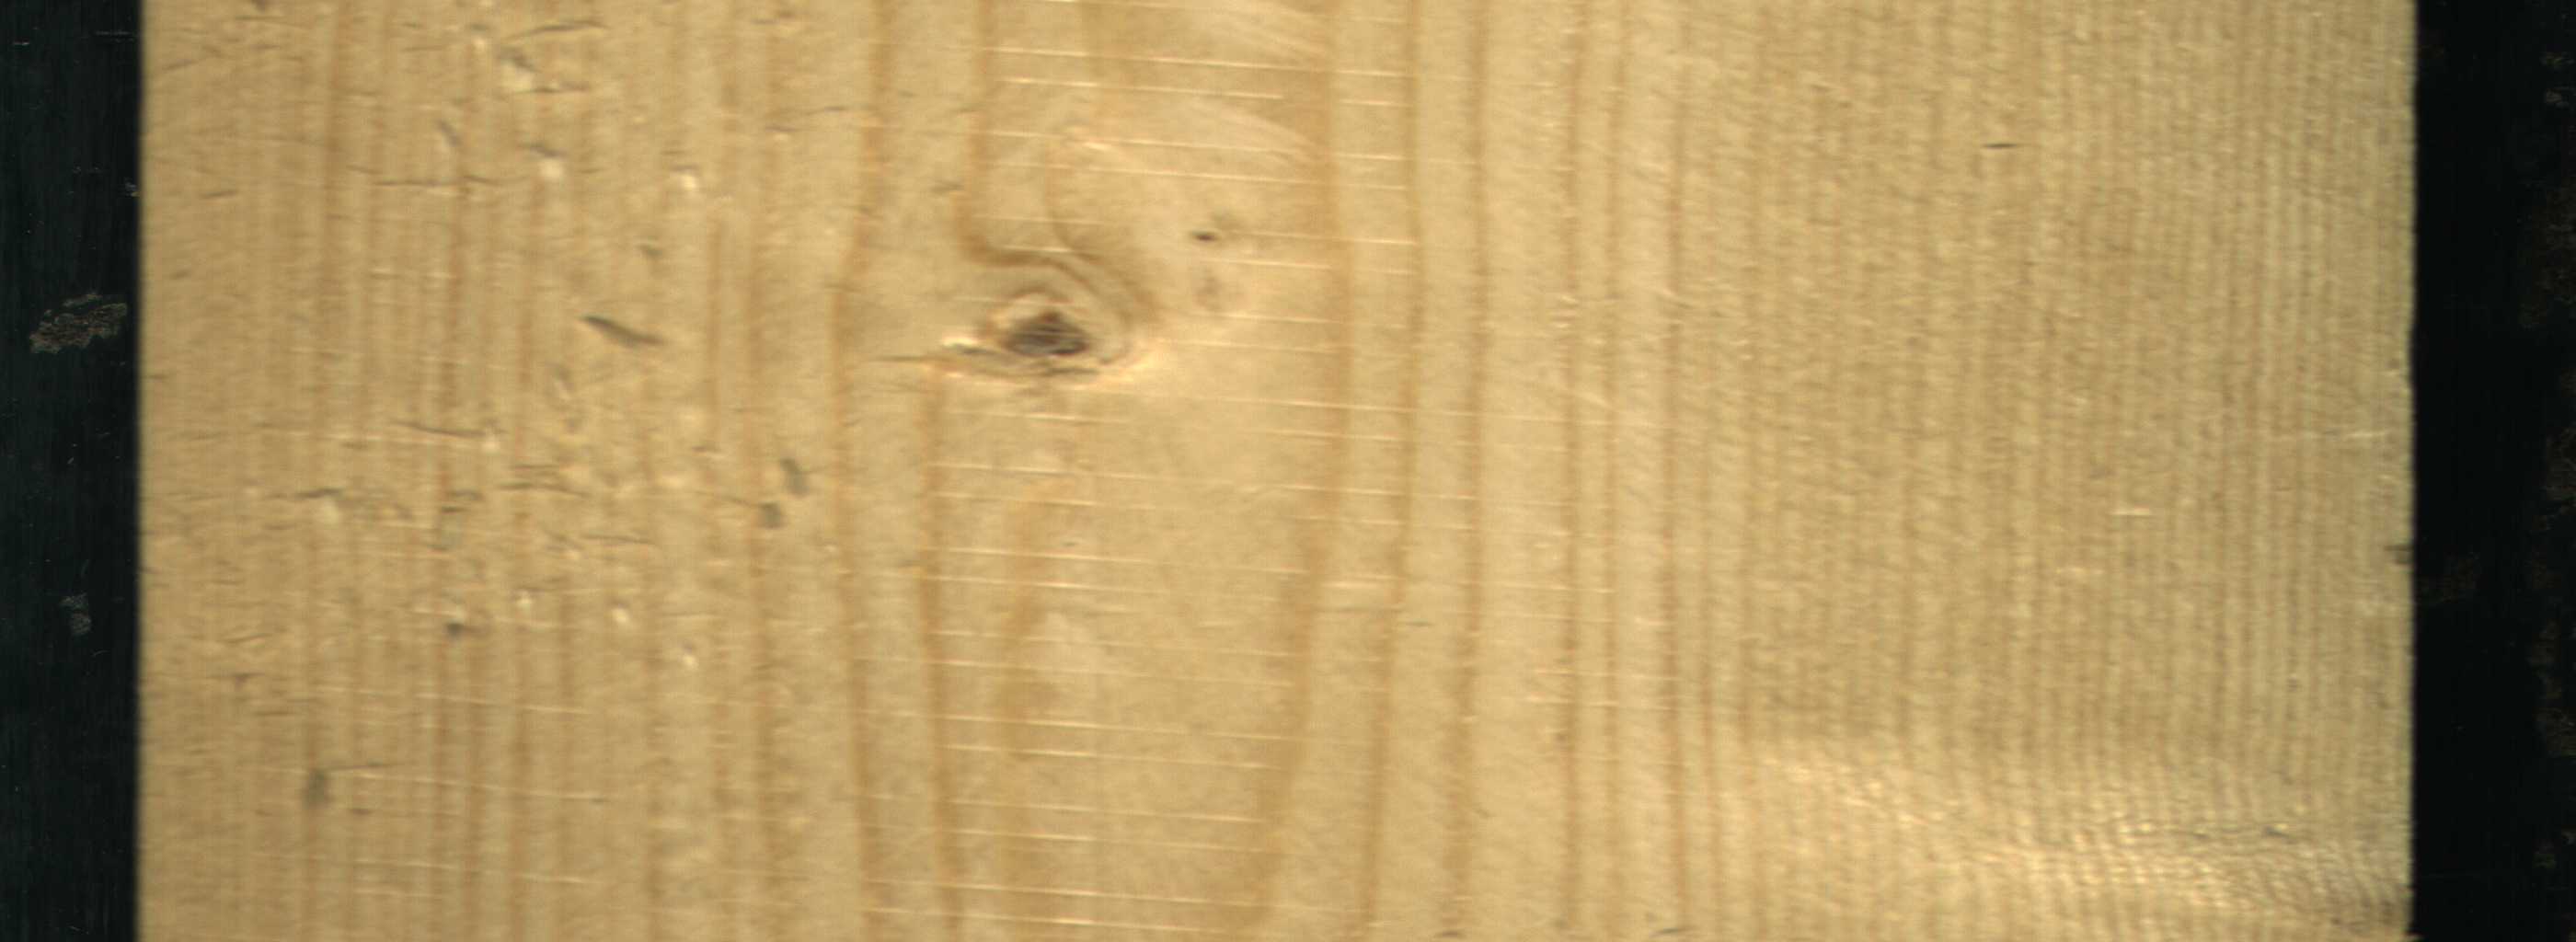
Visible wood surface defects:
Live_Knot